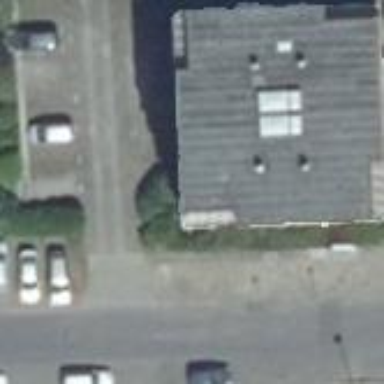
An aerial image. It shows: Snow-colored apartment building with flat roof made of tar paper. The roof is gray in color.